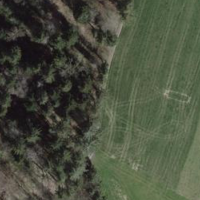
EUNIS habitat code: 44
Species observed at this site:
Mercurialis perennis